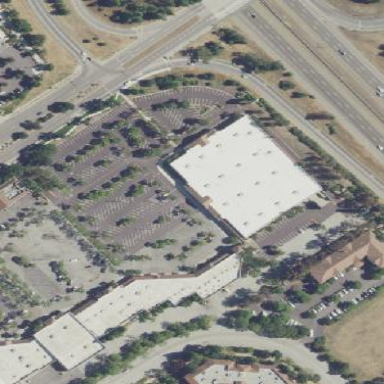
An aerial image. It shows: Building.